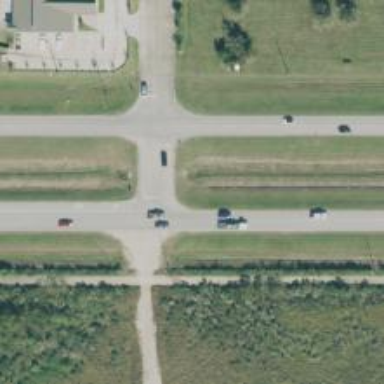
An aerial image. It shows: Road with stop sign.